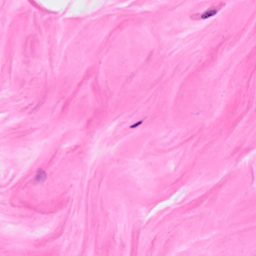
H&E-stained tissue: Breast